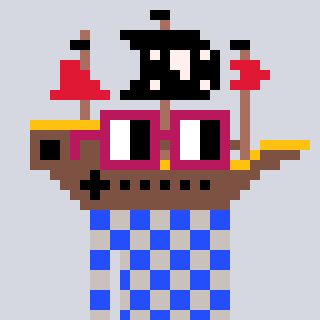
a pixel art character with square dark red glasses, a pirateship-shaped head and a foggrey-colored body on a cool background